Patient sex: M
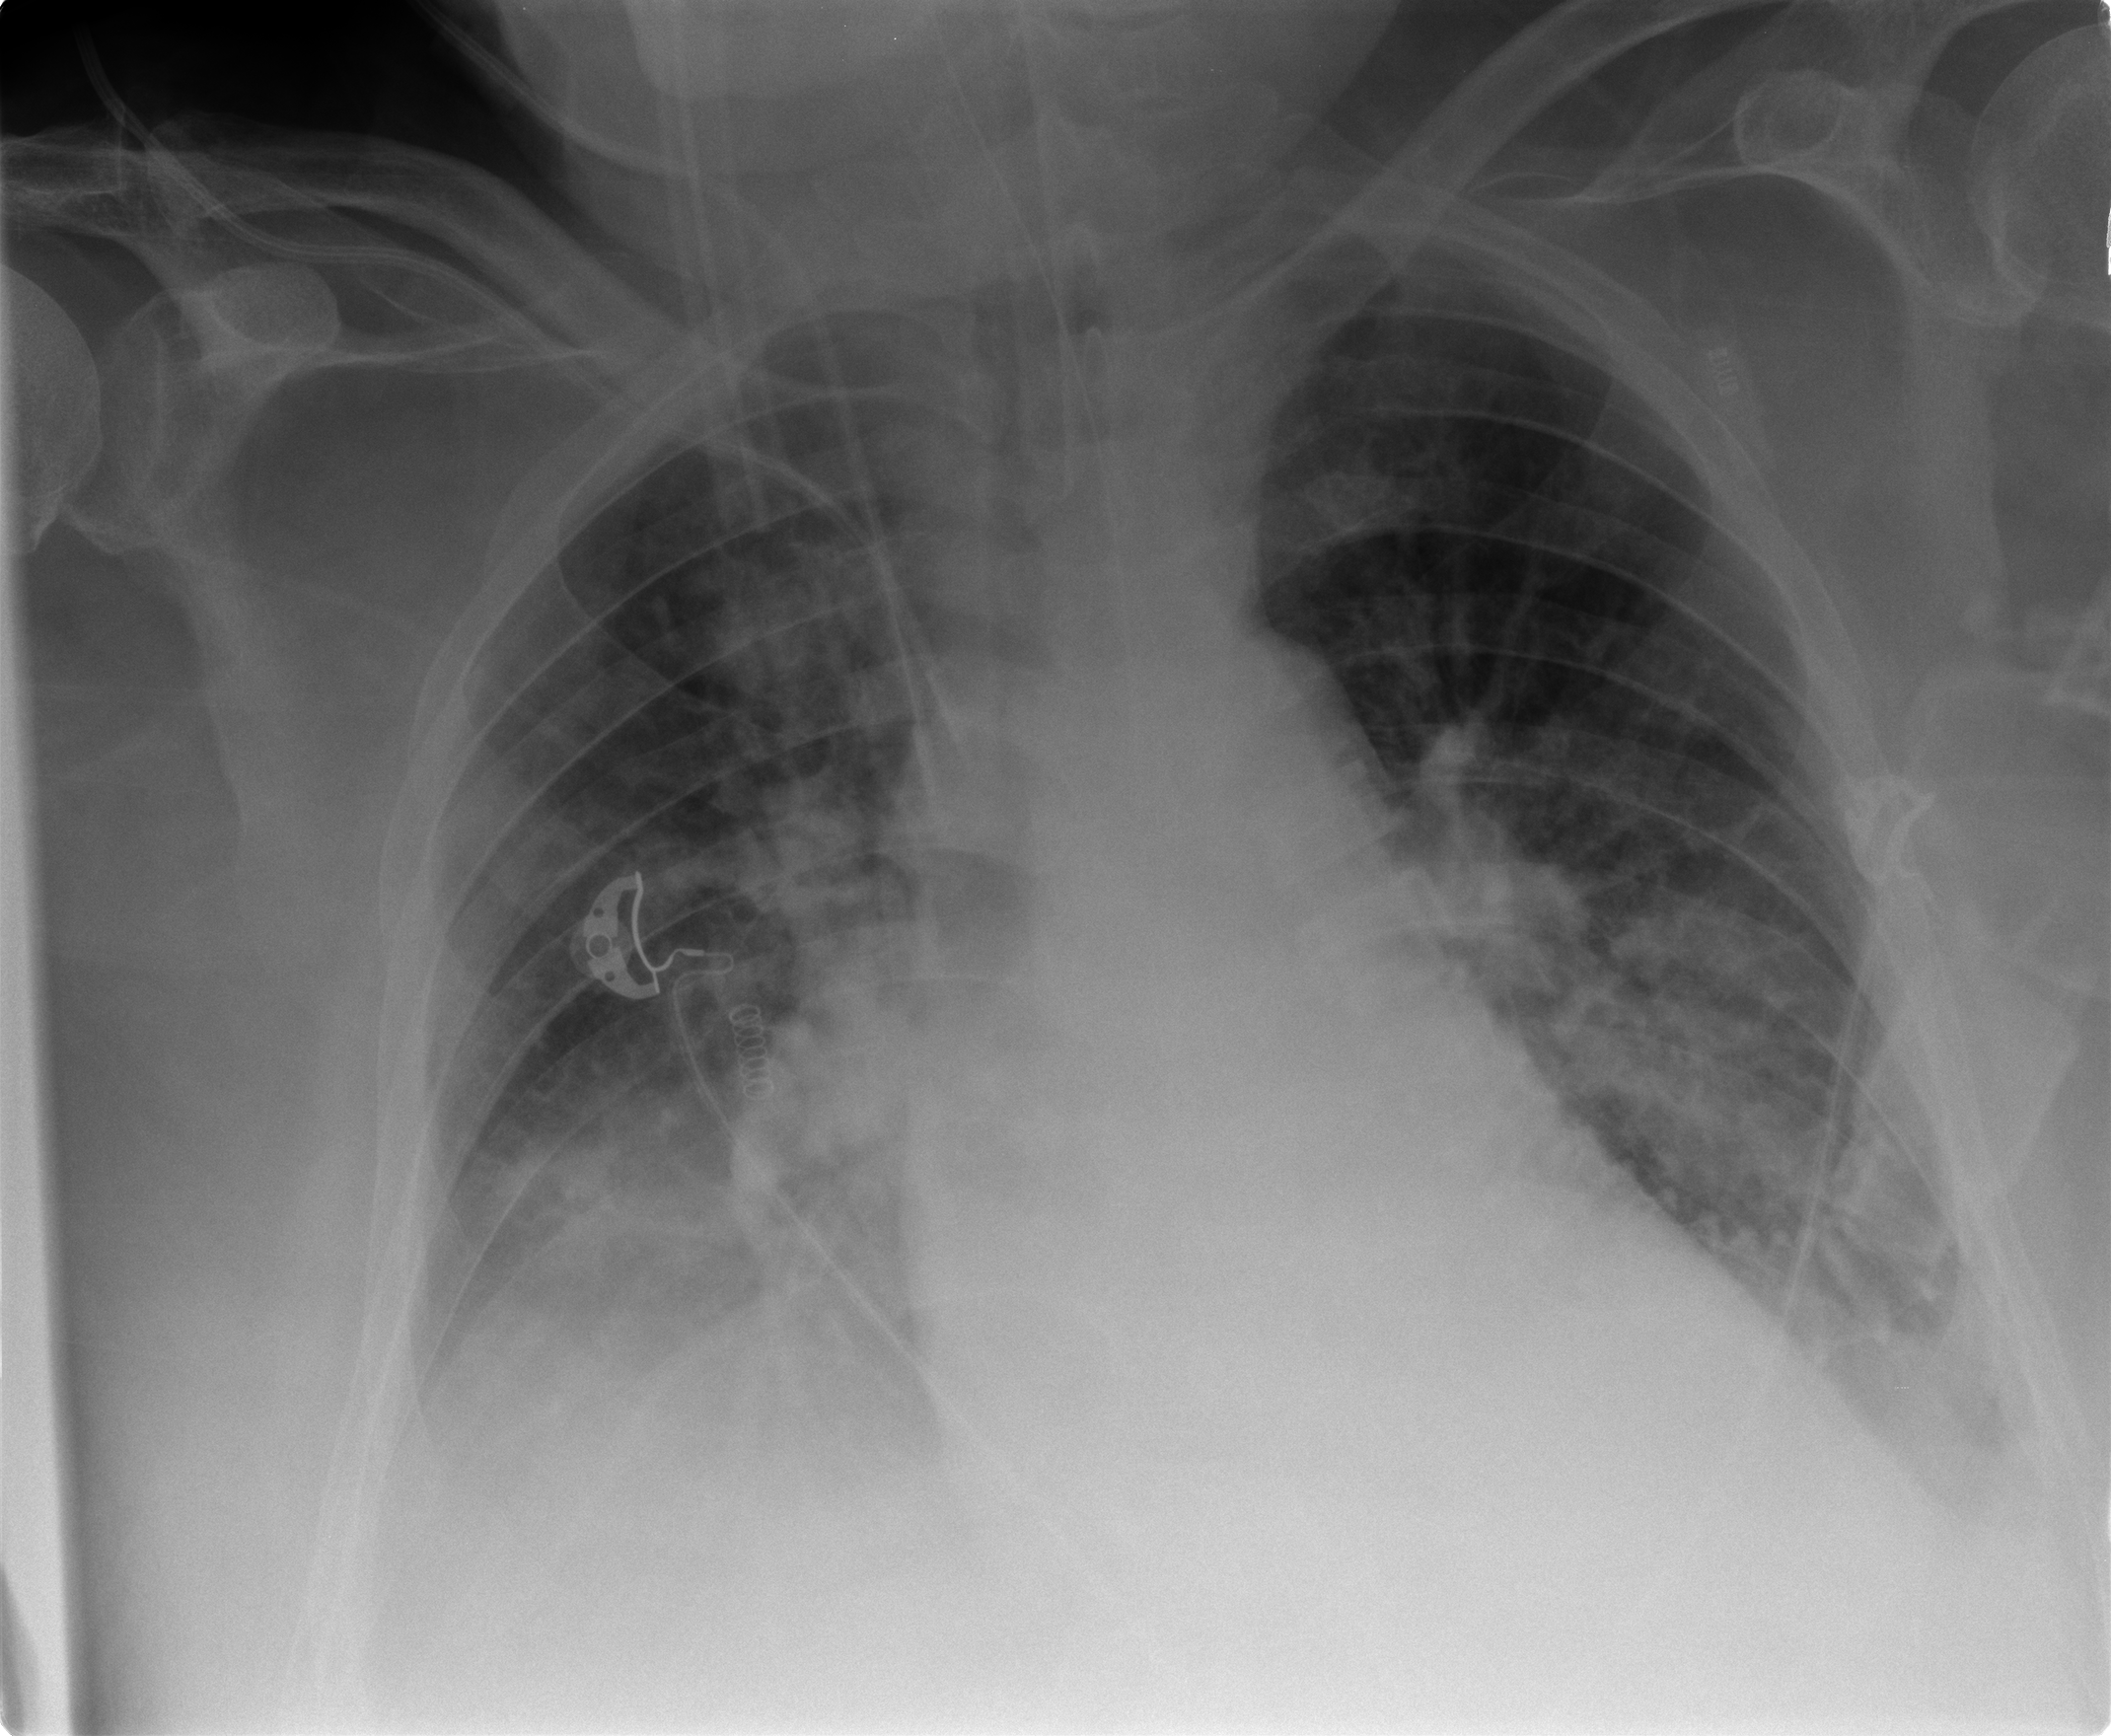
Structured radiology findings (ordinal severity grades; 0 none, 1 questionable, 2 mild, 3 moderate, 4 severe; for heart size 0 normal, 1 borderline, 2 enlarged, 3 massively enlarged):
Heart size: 0
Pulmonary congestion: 2
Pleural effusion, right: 2
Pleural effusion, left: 2
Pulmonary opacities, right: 2
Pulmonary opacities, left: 2
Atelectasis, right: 2
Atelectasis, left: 2